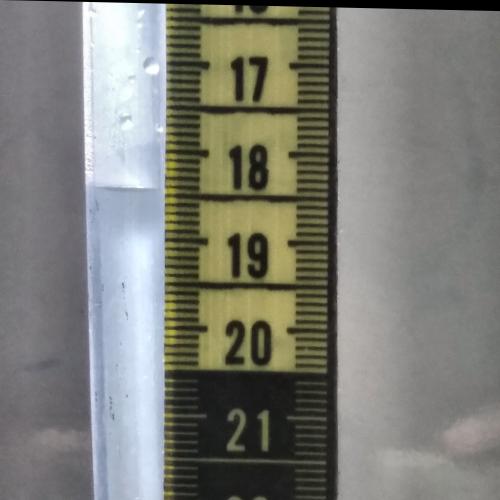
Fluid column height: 18.4 cm